Question: EPPlus 4.0.4.0 how to set the line grouping?
I have to get as attached photo.
Thank you!
Settings:

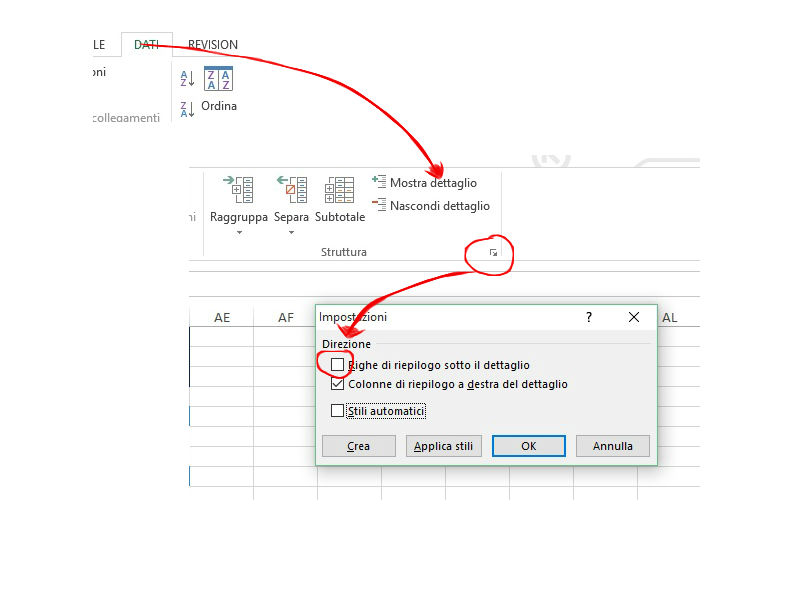
Answer: I do not know Italian but assuming you mean the option for "Summary Rows Below Details" here is how you turn it on for a 'Worksheet':
'''
using (var package = new ExcelPackage(fileinfo))
{
var workbook = package.Workbook;
var worksheet = workbook.Worksheets.First();
worksheet.OutLineSummaryBelow = true;
}
'''